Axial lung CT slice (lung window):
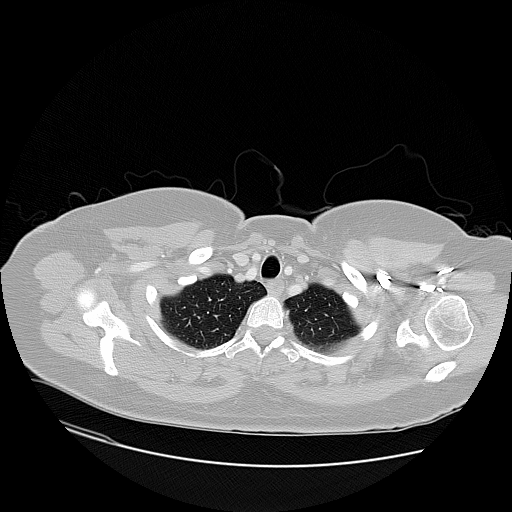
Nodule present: no